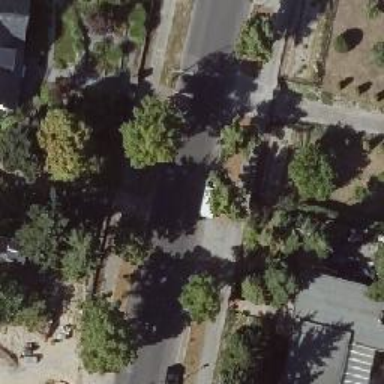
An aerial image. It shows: Avenue lined with deciduous broadleaved trees.